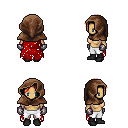
a pixel art fantasy rpg character, female body template, human, tanned skin, red tattered cape, white pants, red loose hair, cloth hood, metal gloves, black shoes, four views (front, back, left, right), 2x2 character sprite sheet, small pixel art, hard edges, no anti-aliasing